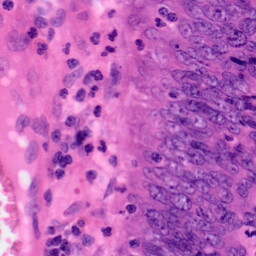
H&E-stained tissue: Colon